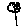
Label: flower